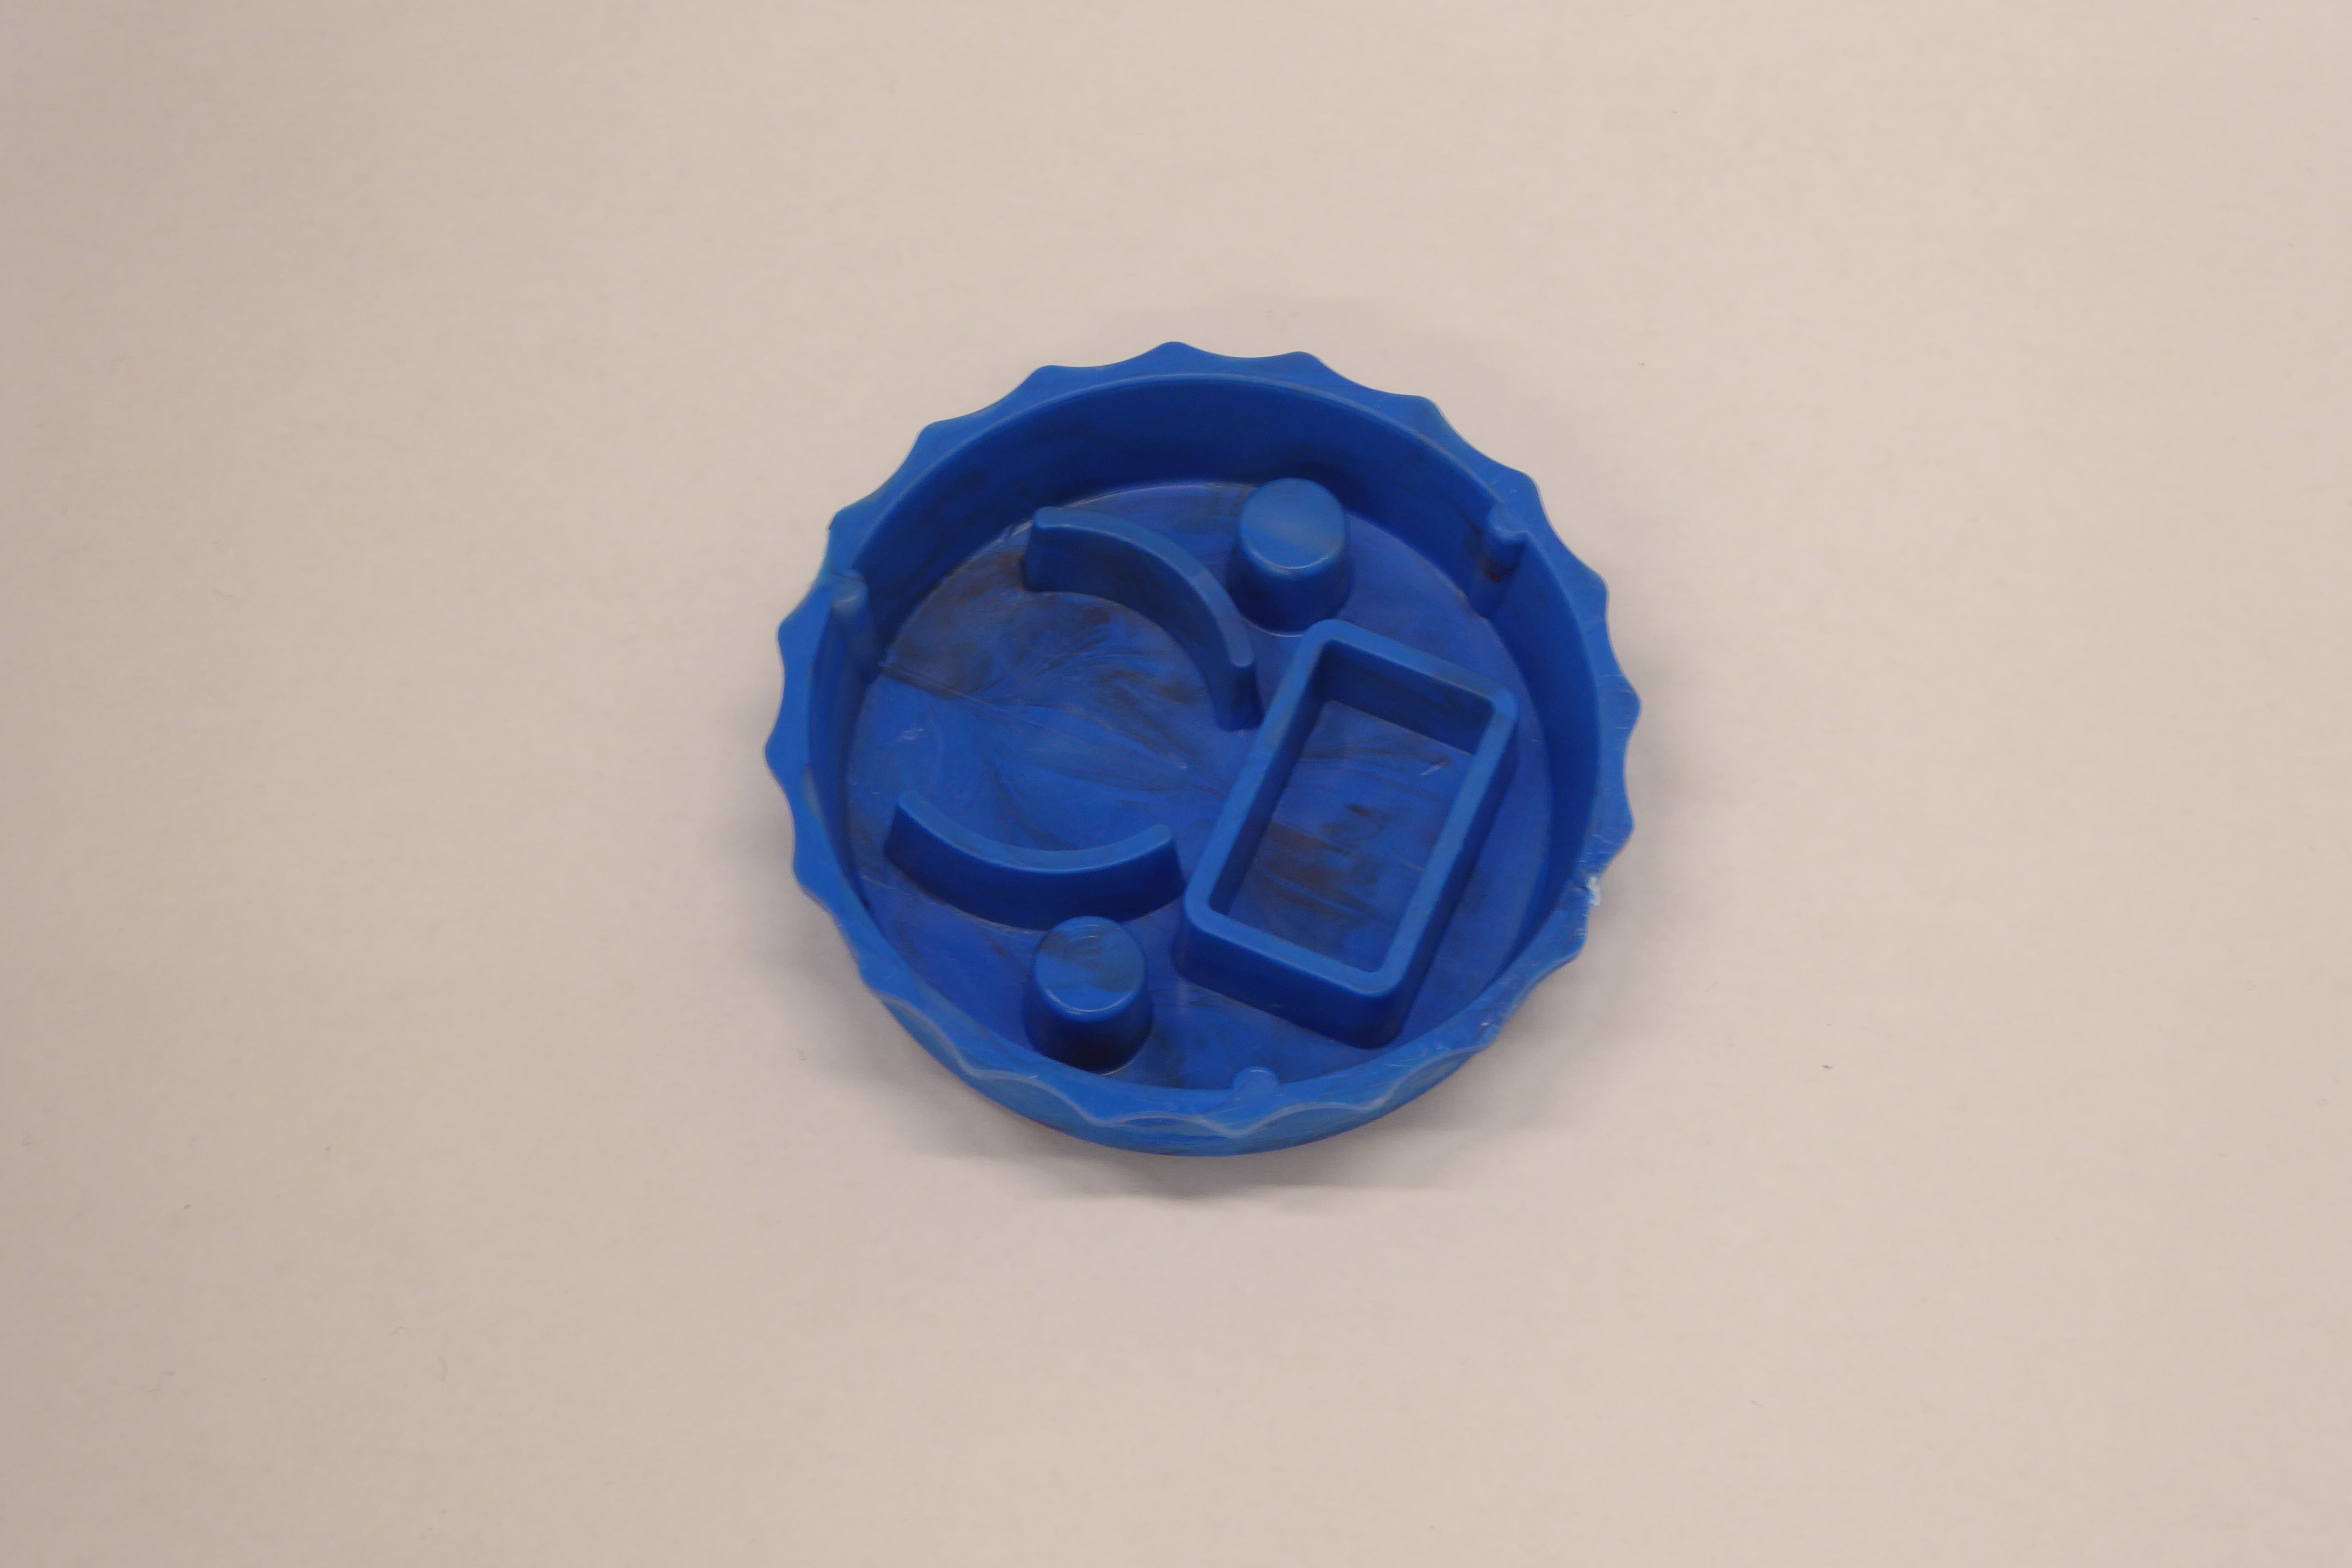
Label: Bottle Opener - Cover